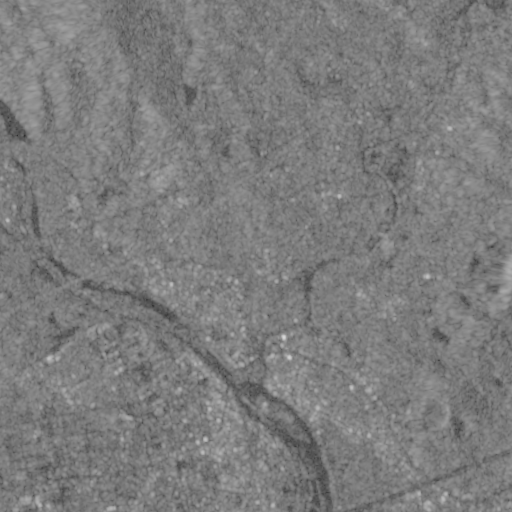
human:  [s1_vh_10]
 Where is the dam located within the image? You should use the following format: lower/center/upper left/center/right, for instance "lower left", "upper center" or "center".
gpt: The dam is located in the center right of the image.
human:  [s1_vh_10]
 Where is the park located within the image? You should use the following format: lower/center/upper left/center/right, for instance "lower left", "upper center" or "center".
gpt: The park is located in the lower left of the image.
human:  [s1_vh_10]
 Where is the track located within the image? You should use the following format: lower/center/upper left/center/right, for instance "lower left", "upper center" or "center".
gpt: There is no track in the image.

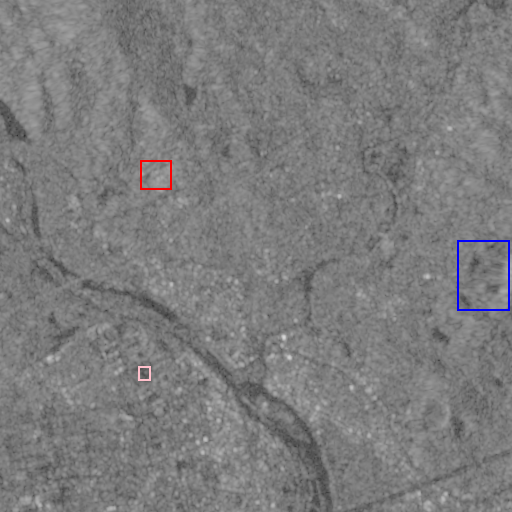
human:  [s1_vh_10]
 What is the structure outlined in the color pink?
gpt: The structure outlined in pink is a park.
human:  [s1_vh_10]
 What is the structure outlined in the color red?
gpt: The structure outlined in red is a power substation.
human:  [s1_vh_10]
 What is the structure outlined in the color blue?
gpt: The structure outlined in blue is a quarry.
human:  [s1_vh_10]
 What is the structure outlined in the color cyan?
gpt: There is no cyan outline.